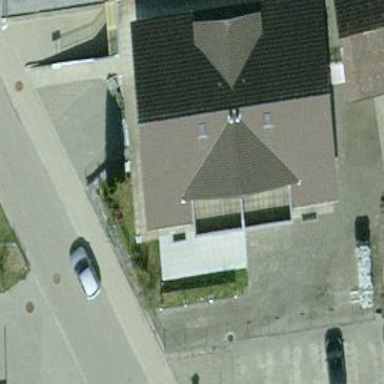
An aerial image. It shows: Semidetached house with gabled roof.